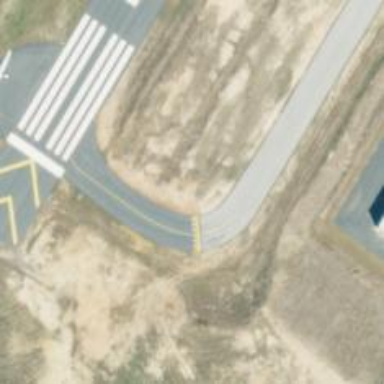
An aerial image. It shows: View of taxiway at the airport.